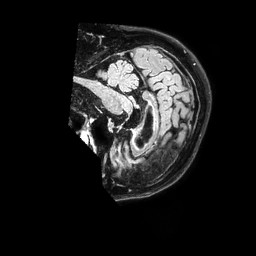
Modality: FLAIR
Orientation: sagittal
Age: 73
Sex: male
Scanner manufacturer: philips
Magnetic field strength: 1.5 T
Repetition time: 4.8 s
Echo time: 0.3009 s